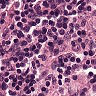
Metastatic tissue present: no